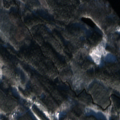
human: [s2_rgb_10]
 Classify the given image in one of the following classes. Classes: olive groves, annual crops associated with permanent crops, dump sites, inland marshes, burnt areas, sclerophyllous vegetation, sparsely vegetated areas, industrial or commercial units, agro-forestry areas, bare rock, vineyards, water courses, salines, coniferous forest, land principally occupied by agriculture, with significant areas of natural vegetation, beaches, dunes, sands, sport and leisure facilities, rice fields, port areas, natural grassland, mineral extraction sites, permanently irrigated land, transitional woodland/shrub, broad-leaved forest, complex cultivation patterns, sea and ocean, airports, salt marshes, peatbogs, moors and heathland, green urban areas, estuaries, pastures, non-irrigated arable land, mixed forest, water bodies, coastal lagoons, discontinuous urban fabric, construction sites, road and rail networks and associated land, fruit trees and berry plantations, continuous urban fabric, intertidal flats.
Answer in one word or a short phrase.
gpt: coniferous forest, mixed forest, water bodies